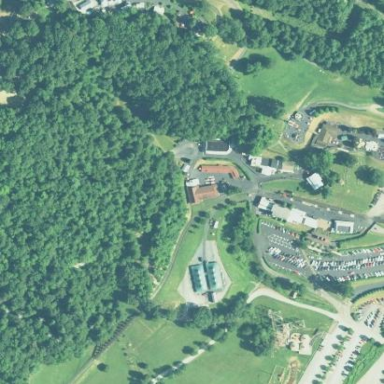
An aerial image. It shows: Theme park.